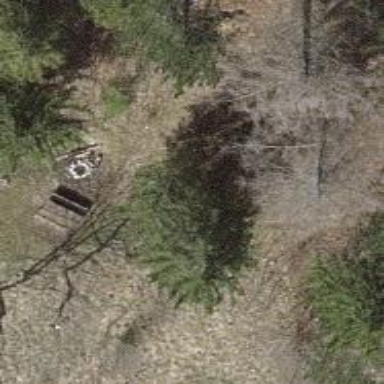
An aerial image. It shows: Picnic table located in leisure land area.